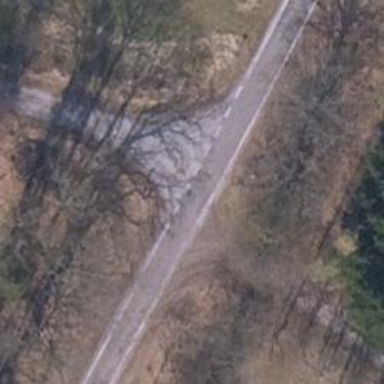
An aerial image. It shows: Secondary road with asphalt surface.